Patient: sex M, age 43
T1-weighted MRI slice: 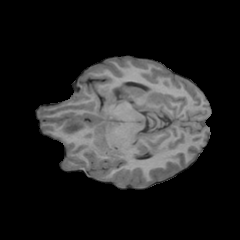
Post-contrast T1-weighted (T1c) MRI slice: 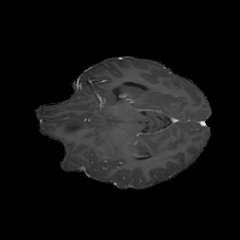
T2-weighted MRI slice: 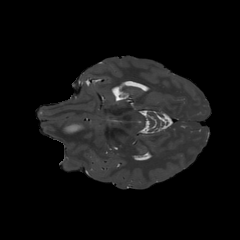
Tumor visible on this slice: yes
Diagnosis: Astrocytoma, IDH-mutant
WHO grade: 4